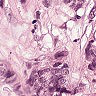
Metastatic tissue present: yes